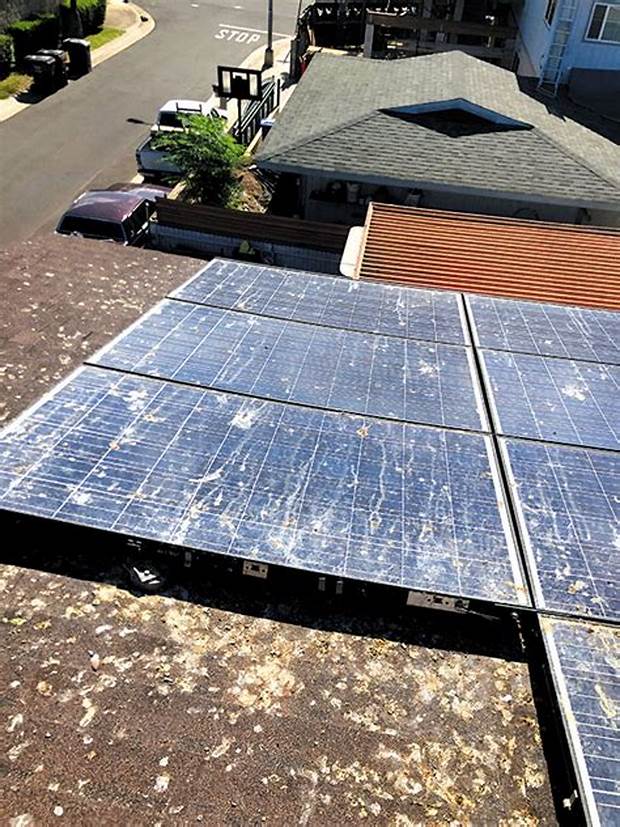
Label: Bird-drop